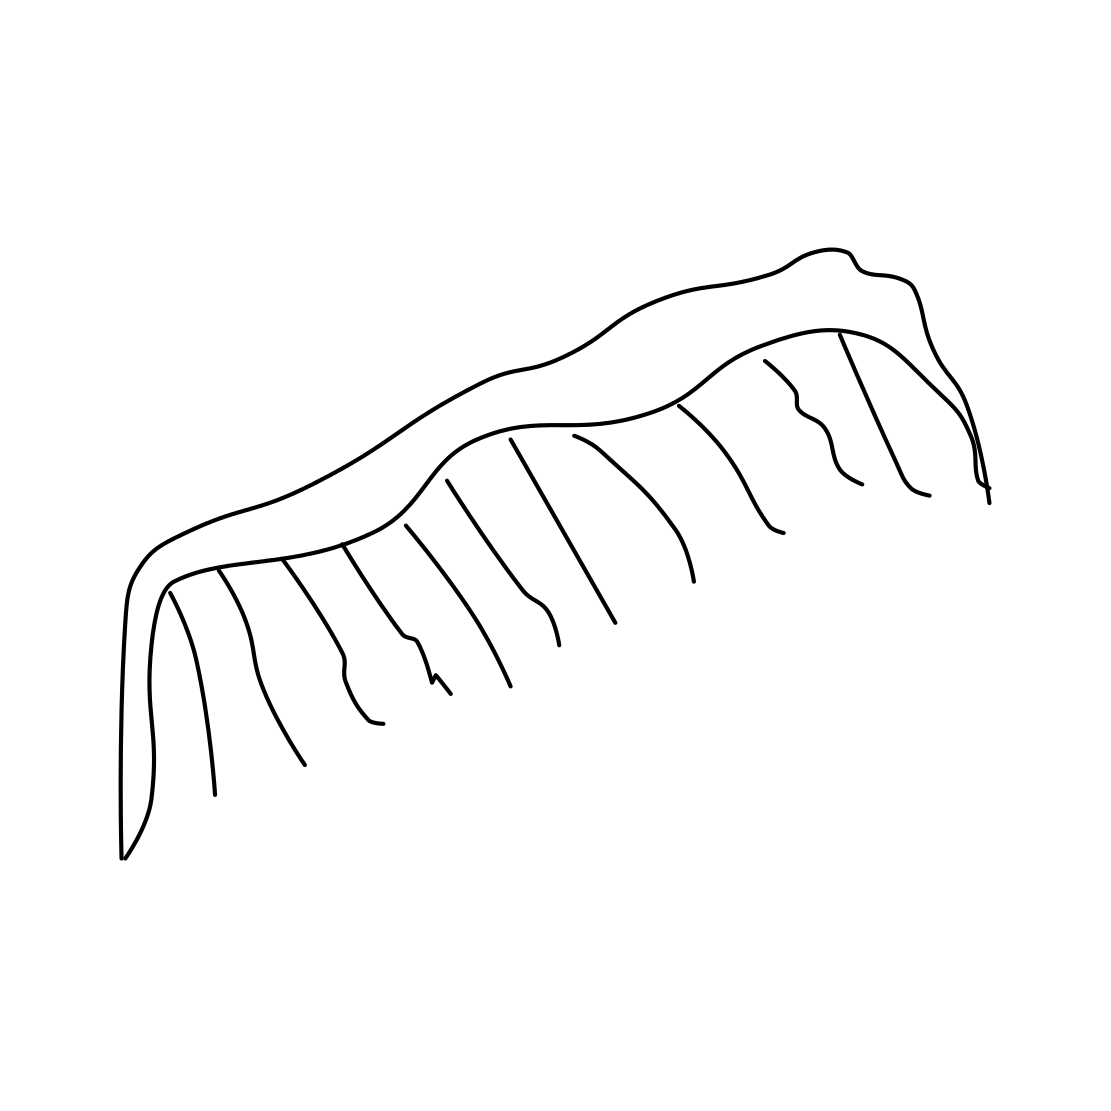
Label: comb